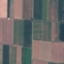
Label: AnnualCrop